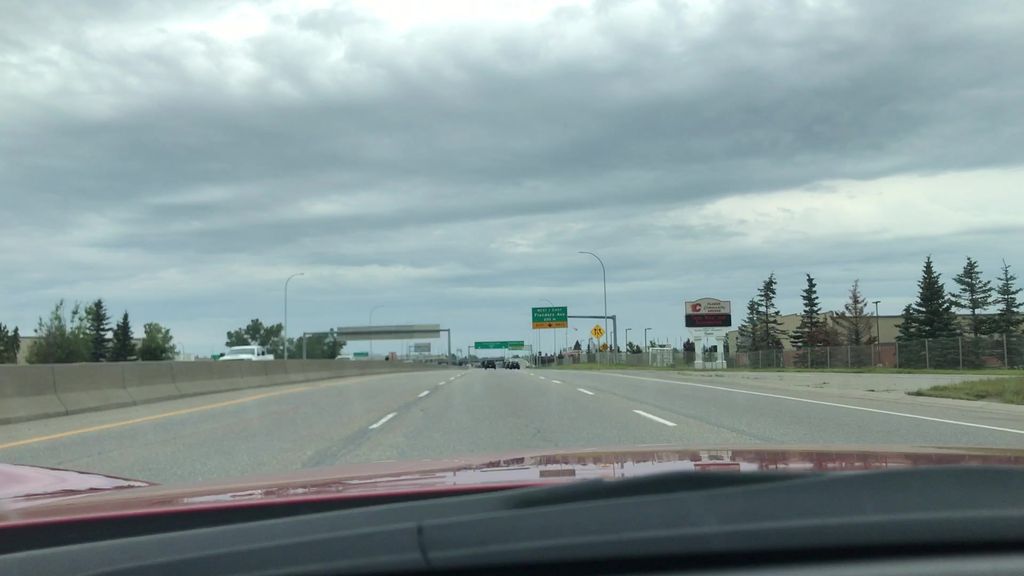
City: calgary